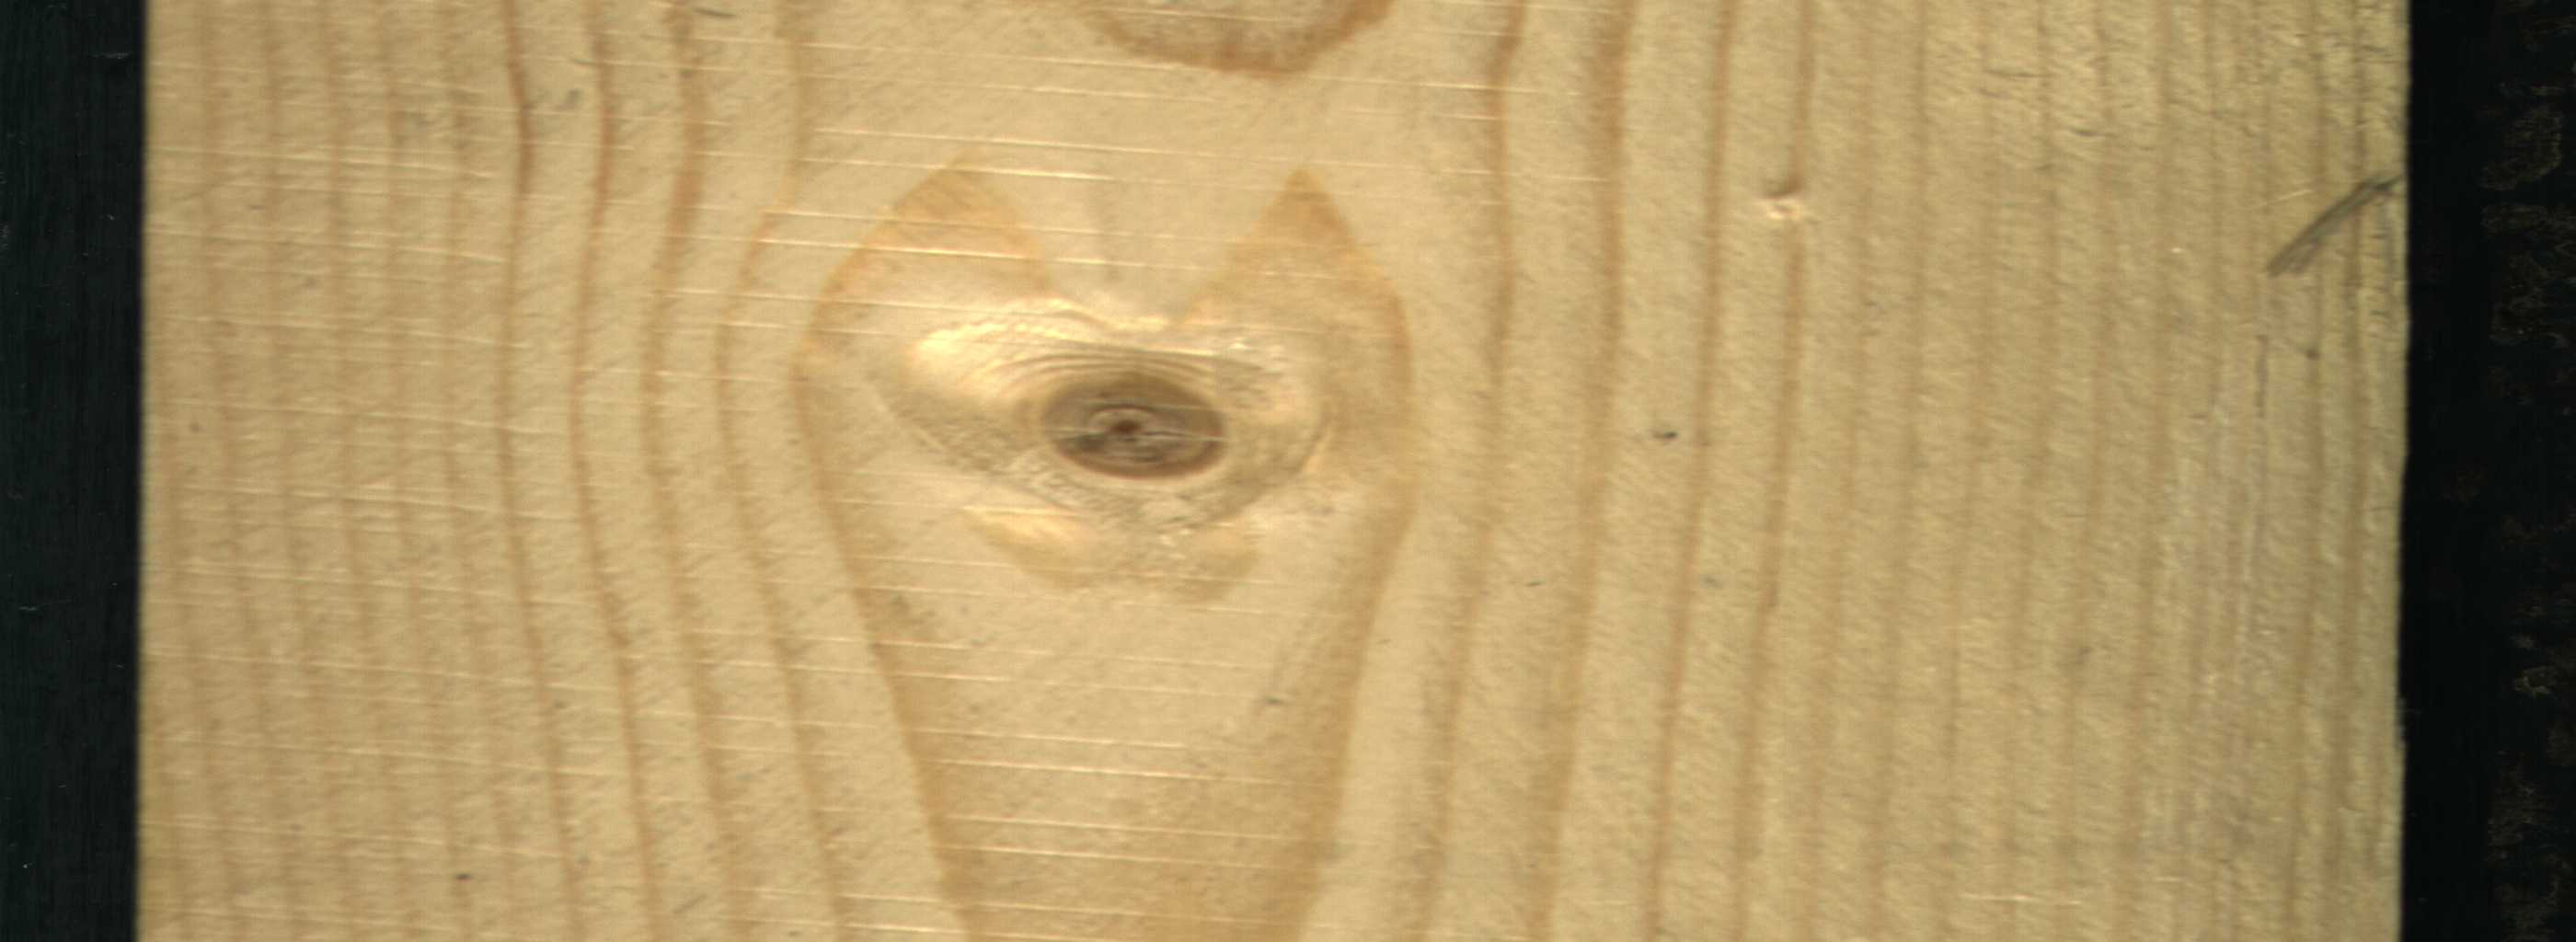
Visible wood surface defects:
Live_Knot